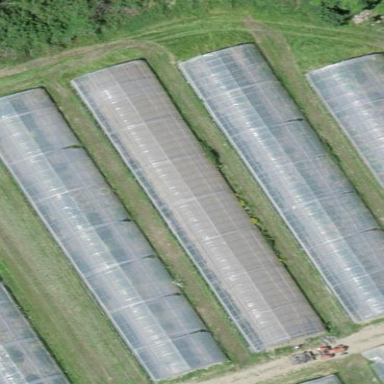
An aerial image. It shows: Greenhouse.